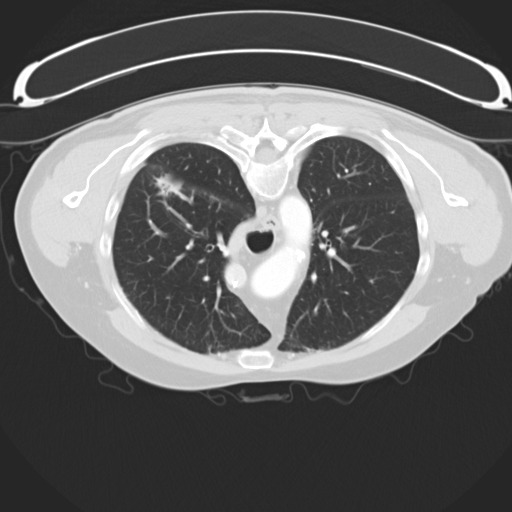
Survival: Short